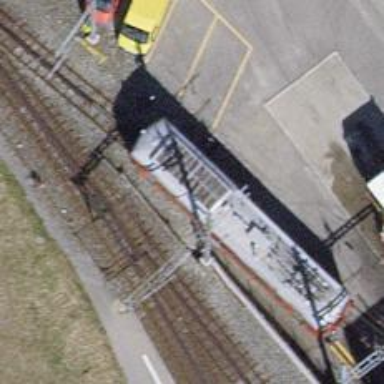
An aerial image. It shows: Railway switch.